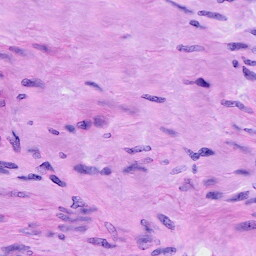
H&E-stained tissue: Cervix